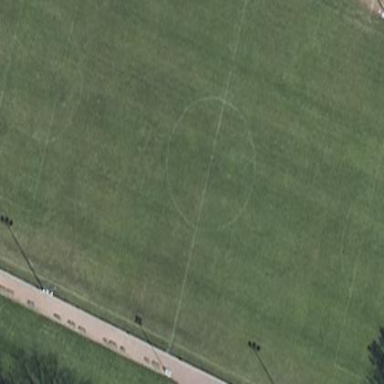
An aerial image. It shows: Soccer pitch designated for leisure and sports activities.